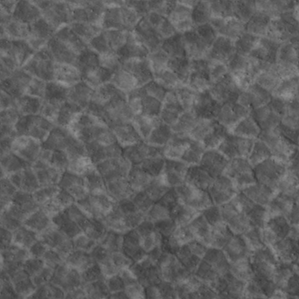
Label: non_frost